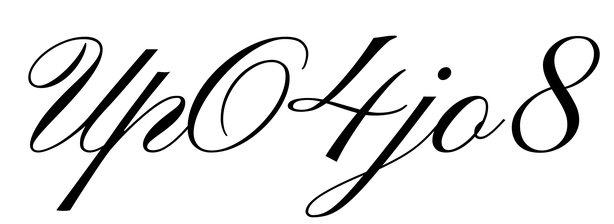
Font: PinyonScript-Regular